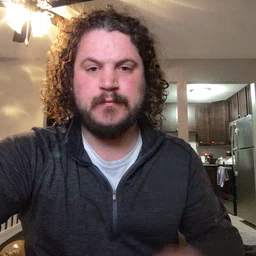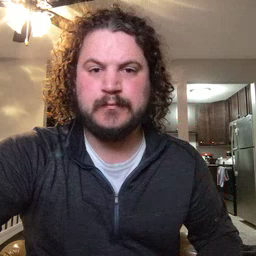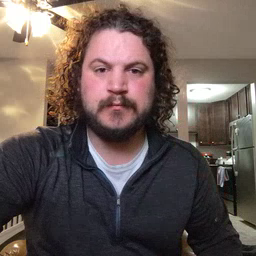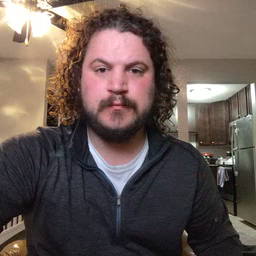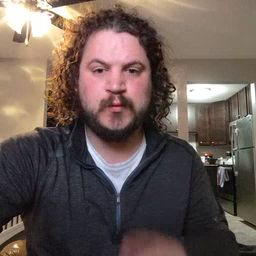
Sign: feet